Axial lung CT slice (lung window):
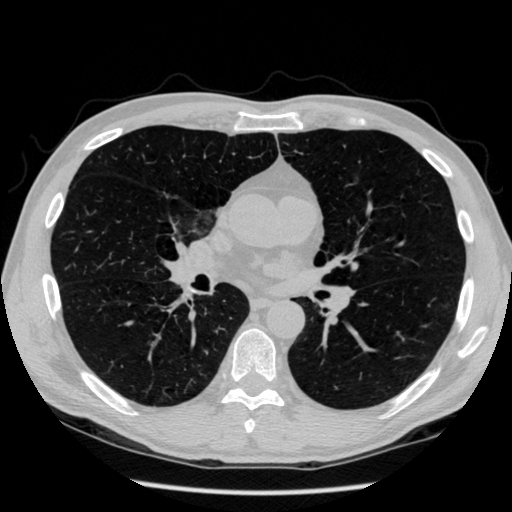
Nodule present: yes
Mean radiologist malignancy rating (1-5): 3